Field crop: tomato
Growth stage: 2
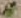
Species: solanum